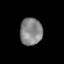
Tissue: lung
Cell type: Epithelial cells
Senescence score: 0.2247
Nuclear area (px): 595
Mean DAPI intensity: 133.166